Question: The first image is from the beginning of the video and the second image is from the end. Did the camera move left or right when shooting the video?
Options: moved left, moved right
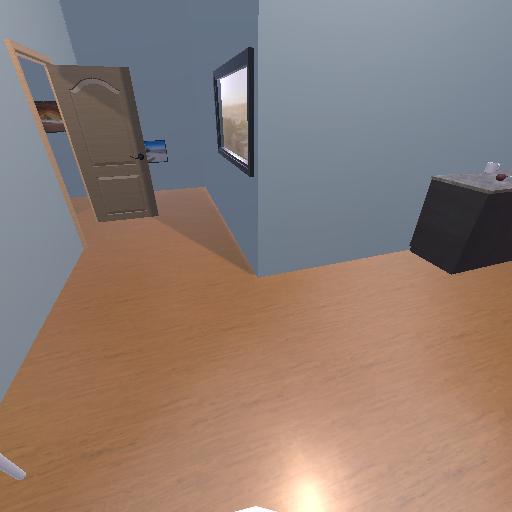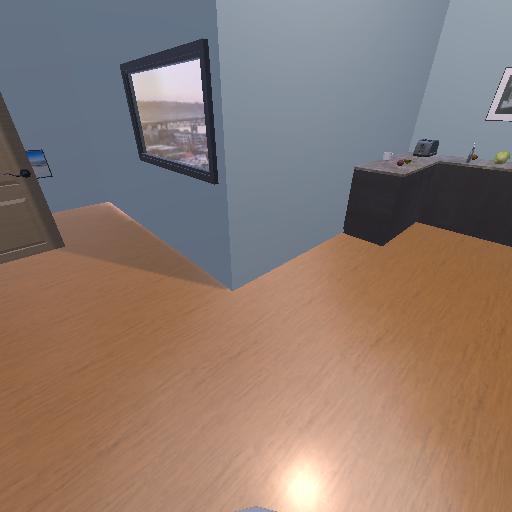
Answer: moved left